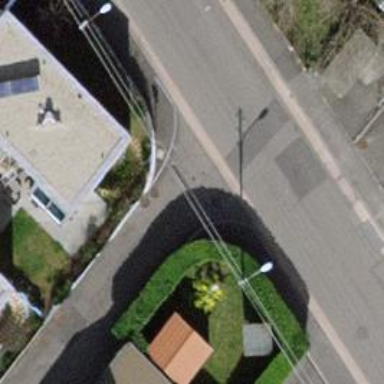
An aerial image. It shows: Asphalt road designated as living street.